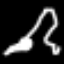
Label: angel